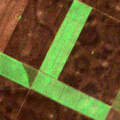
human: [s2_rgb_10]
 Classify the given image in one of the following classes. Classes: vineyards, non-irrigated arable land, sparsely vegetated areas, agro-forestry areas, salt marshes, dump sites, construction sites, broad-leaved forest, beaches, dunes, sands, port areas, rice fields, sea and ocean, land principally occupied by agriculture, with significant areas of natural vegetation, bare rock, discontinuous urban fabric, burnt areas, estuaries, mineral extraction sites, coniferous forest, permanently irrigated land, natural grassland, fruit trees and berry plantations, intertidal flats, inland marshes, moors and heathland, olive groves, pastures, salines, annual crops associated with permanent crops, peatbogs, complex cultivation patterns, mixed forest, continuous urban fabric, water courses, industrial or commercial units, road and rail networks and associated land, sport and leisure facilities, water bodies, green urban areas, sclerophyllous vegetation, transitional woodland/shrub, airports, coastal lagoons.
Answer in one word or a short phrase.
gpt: non-irrigated arable land